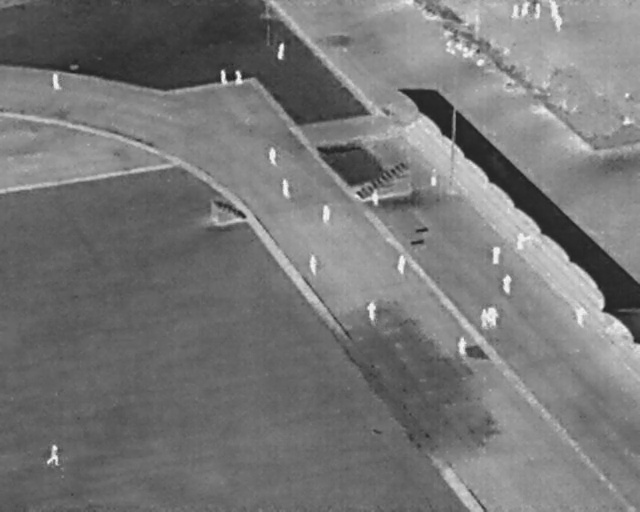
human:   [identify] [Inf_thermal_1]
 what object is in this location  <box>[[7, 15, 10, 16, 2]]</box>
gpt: <ref>1 medium person at the top left</ref>

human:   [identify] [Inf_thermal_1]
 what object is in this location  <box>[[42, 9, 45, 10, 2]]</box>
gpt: <ref>1 medium person at the top</ref>

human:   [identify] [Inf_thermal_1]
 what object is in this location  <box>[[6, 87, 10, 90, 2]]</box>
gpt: <ref>1 medium person at the bottom left</ref>

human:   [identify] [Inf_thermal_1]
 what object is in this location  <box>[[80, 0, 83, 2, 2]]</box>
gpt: <ref>1 medium person at the top right</ref>